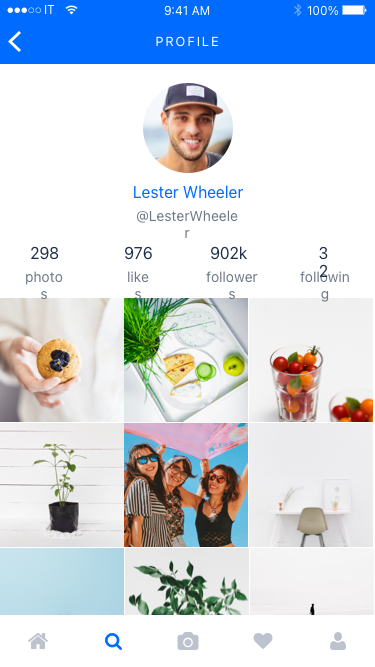
Text in this UI design:
following
32
followers
902k
likes
976
photos
298
@LesterWheeler
Lester Wheeler
Profile
100%
9:41 AM
IT